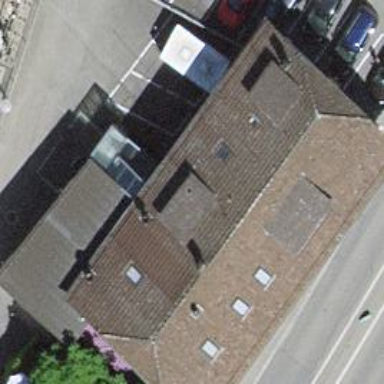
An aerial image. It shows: Building that houses restaurant.